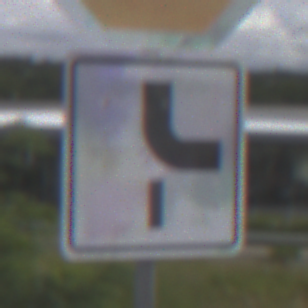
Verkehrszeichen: VerlaufVorfahrtsstrasse10
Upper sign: Stop
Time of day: MorningAfternoon
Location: Outdoor (Suburban)
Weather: PartlyCloudy
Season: NotSpecified
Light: Natural